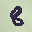
Label: 8